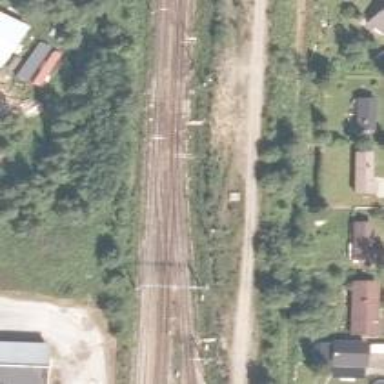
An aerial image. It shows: Railway with continuous electrified contact lines.